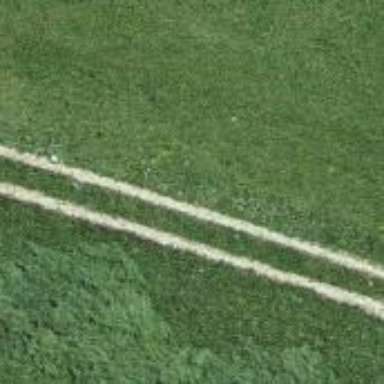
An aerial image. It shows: Grassy track with grade 5 track type.